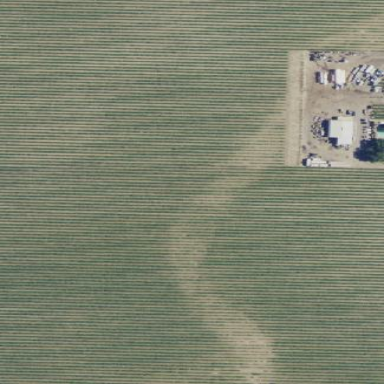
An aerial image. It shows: Vineyard growing grapes.